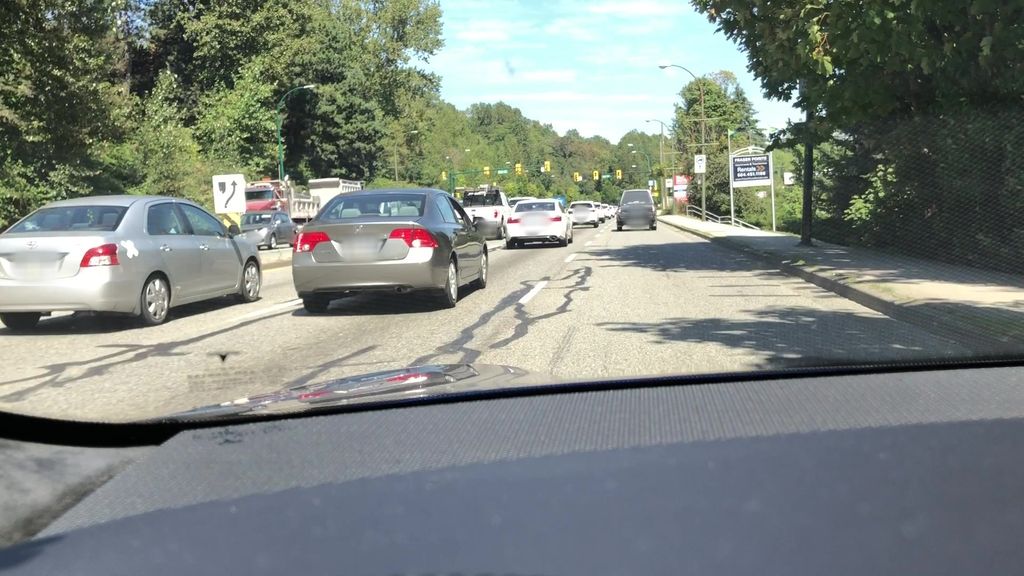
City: vancouver